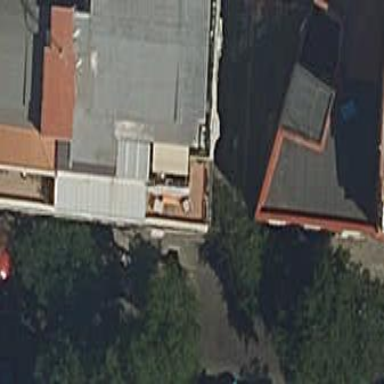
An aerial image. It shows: Part of building is shown in the image.